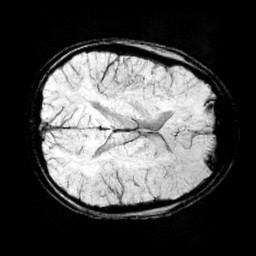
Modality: minIP
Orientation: axial
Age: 11
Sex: male
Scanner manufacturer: siemens
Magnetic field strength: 3 T
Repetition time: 0.027 s
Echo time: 0.02 s